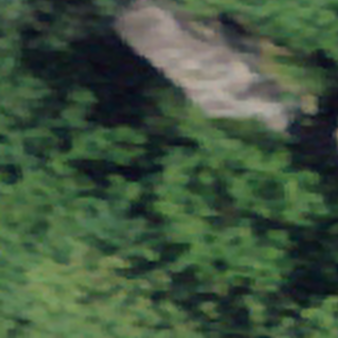
Label: other